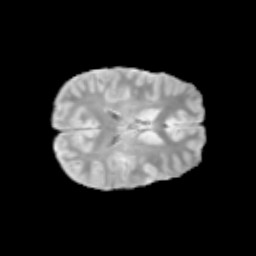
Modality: T2w
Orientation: axial
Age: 11
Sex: male
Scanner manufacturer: siemens
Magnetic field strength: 3 T
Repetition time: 3.8 s
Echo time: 0.07 s